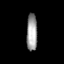
Tissue: prostate
Cell type: Myeloid cells
Senescence score: 0.7328
Nuclear area (px): 385
Mean DAPI intensity: 159.094